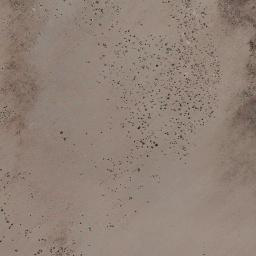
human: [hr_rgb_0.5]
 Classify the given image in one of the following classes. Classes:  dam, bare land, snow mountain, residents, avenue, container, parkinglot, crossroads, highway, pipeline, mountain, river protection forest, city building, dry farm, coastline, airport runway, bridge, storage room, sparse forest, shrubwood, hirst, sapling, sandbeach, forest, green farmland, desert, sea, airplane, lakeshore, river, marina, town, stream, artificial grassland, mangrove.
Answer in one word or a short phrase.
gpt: bare land